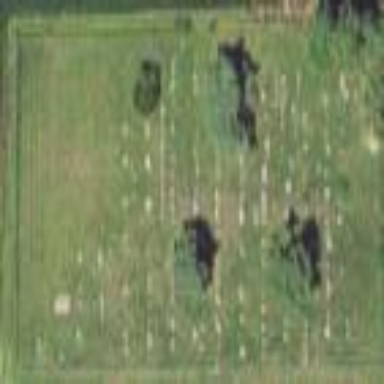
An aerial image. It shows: Cemetery.